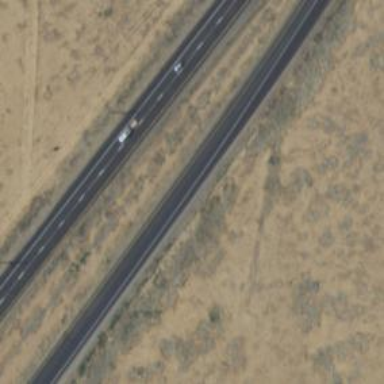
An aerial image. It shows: Primary highway that functions as expressway.